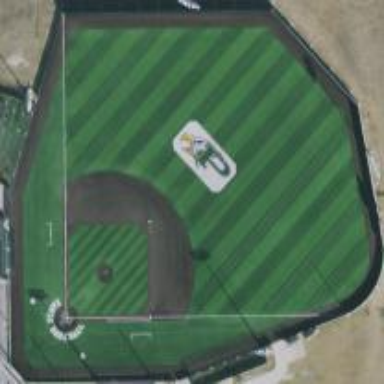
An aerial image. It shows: Baseball pitch with turf surface for leisure sports.